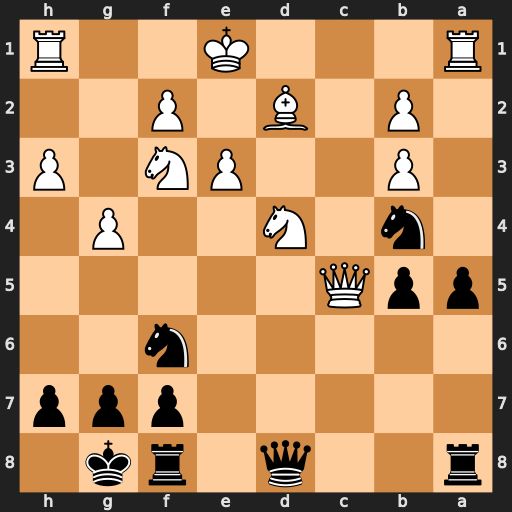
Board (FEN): r2q1rk1/5ppp/5n2/ppQ5/1n1N2P1/1P2PN1P/1P1B1P2/R3K2R
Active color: b
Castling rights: KQ
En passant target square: -
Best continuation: Nd3+ Kf1 Nxc5